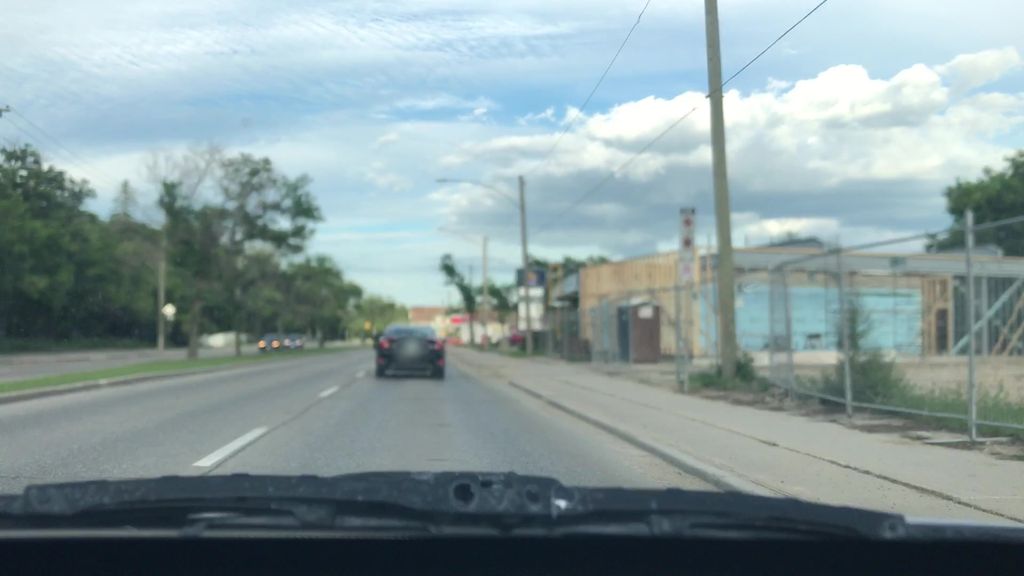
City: winnipeg